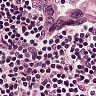
Metastatic tissue present: yes